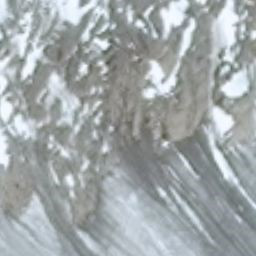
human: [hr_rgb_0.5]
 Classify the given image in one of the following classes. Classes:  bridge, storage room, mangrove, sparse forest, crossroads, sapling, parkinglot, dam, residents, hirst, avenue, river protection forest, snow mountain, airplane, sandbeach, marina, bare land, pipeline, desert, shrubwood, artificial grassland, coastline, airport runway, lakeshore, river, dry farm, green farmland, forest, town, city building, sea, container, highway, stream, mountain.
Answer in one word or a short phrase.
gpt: snow mountain